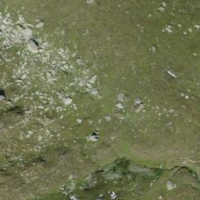
EUNIS habitat code: 26
Species observed at this site:
Montifringilla nivalis
Campanula barbata
Oenanthe oenanthe
Pyrrhocorax graculus
Geum montanum